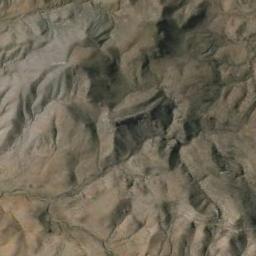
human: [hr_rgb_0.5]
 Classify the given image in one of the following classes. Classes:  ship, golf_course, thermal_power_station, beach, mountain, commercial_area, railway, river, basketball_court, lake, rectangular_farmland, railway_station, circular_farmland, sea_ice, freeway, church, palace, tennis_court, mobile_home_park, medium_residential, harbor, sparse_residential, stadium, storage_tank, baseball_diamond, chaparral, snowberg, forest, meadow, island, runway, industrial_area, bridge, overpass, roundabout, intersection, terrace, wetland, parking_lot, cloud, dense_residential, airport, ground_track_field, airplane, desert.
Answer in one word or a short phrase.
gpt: mountain